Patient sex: F
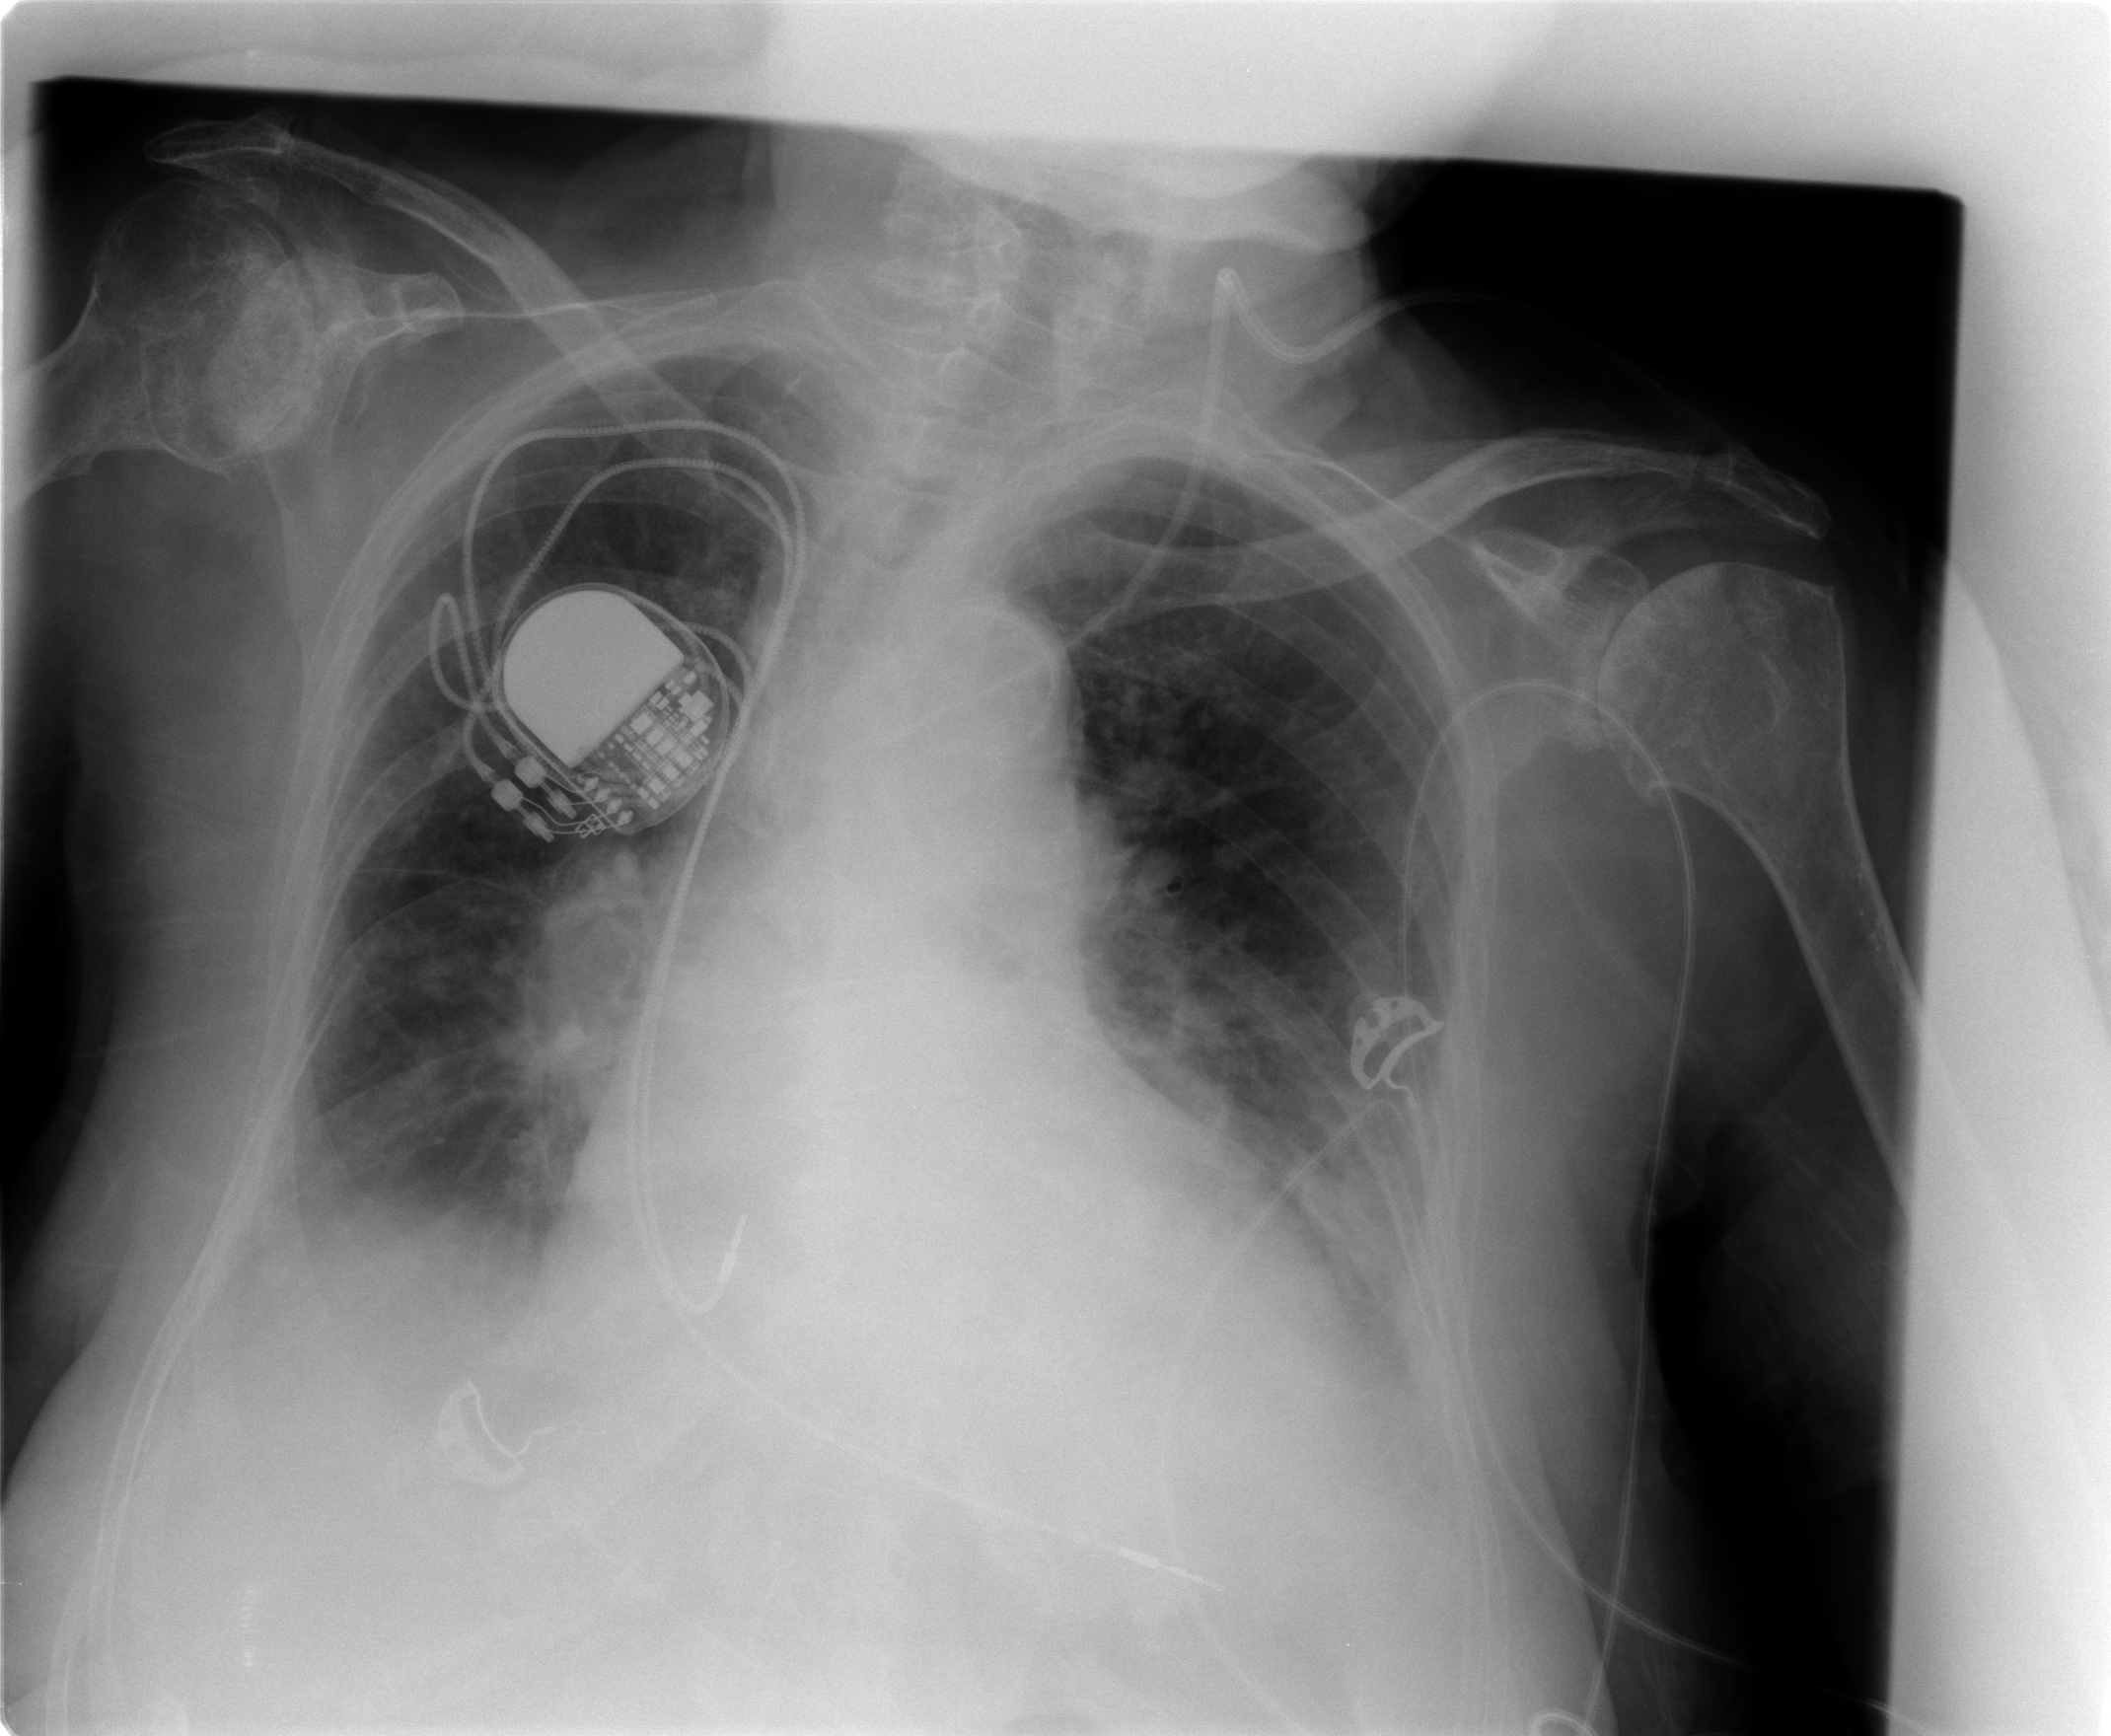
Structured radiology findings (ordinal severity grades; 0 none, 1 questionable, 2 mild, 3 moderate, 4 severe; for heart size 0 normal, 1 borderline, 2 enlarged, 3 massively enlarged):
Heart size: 2
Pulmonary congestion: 2
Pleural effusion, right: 2
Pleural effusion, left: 2
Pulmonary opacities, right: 0
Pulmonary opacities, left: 2
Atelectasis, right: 2
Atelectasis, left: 2